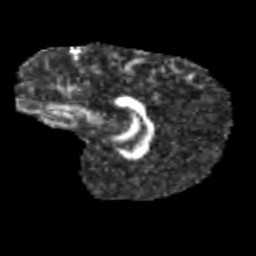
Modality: FA
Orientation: sagittal
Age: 11
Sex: male
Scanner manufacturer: siemens
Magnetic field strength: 3 T
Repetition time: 3.8 s
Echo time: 0.07 s